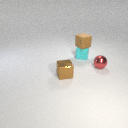
small brown metal cube to the left of small cyan rubber cube